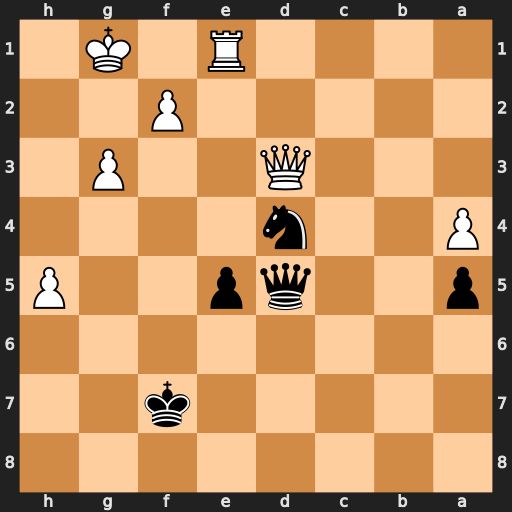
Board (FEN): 8/5k2/8/p2qp2P/P2n4/3Q2P1/5P2/4R1K1
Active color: b
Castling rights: -
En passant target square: -
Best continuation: Nf3+ Qxf3+ Qxf3